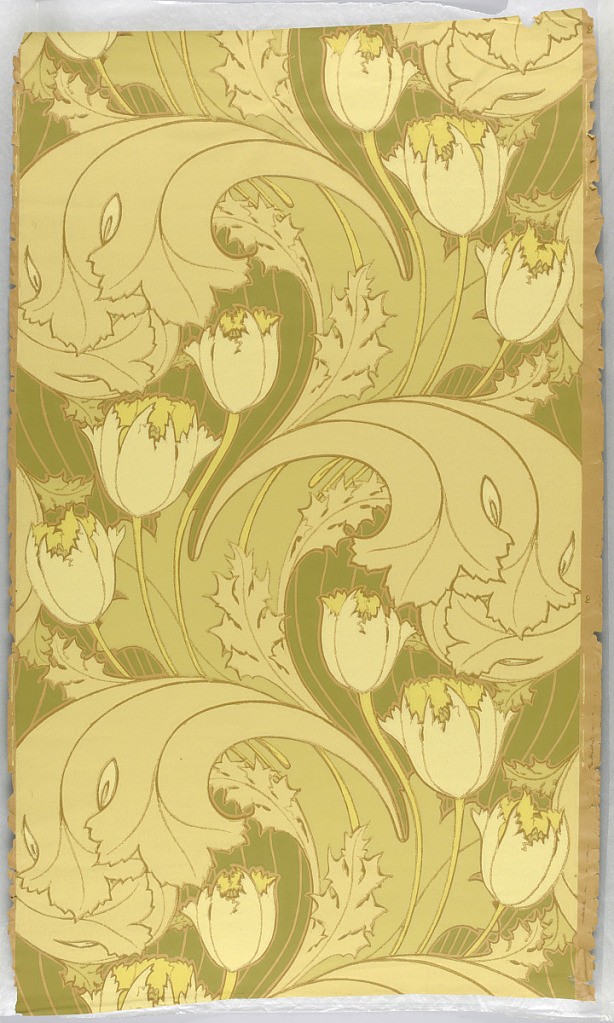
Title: Sidewall
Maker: Charles Francis Annesley Voysey, English, 1857–1941
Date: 1893–1895
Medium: Block-printed paper
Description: Art nouveau design with large-scale tulips and scrolling acanthus leaves. Printed in shades of yellow and olive green.